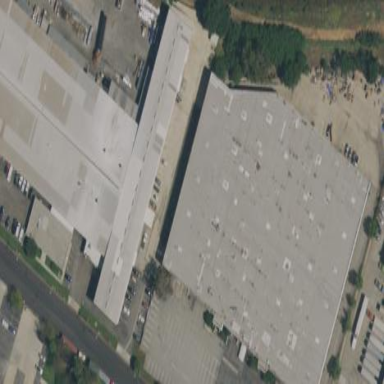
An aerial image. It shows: Warehouse building.